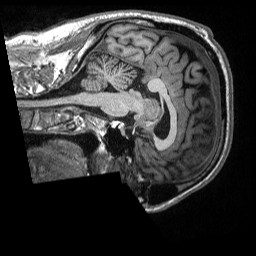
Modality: T1w
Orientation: sagittal
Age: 52
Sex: male
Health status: healthy
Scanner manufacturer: siemens
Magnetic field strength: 3 T
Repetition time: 2.3 s
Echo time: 0.00298 s